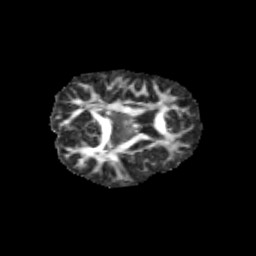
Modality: FA
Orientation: axial
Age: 11
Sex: female
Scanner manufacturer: siemens
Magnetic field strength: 3 T
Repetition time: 3.8 s
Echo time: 0.07 s